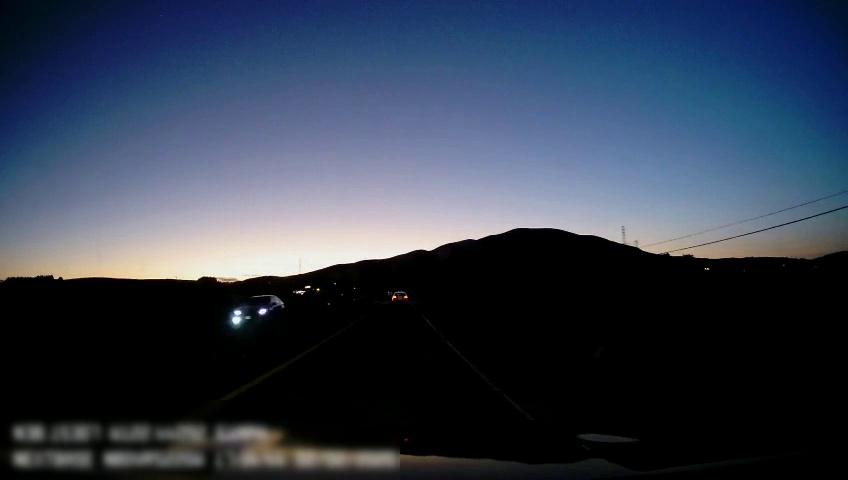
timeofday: Dusk/Dawn/Twilight
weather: Other
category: Drivable Space
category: Vehicles | Car
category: Vehicles | Car
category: Lanes | Current Lane
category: Lanes | Current Lane